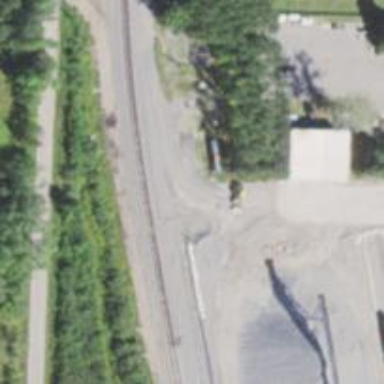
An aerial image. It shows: Railway siding with rails.